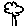
Label: flower